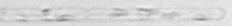
Label: Dactyliosolen_fragilissimus